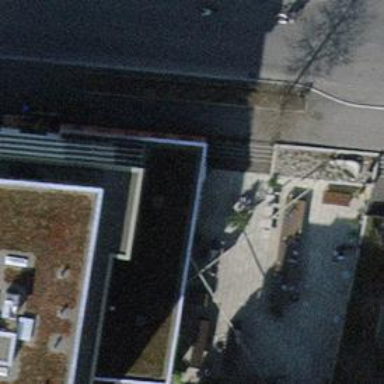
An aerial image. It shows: Restaurant.